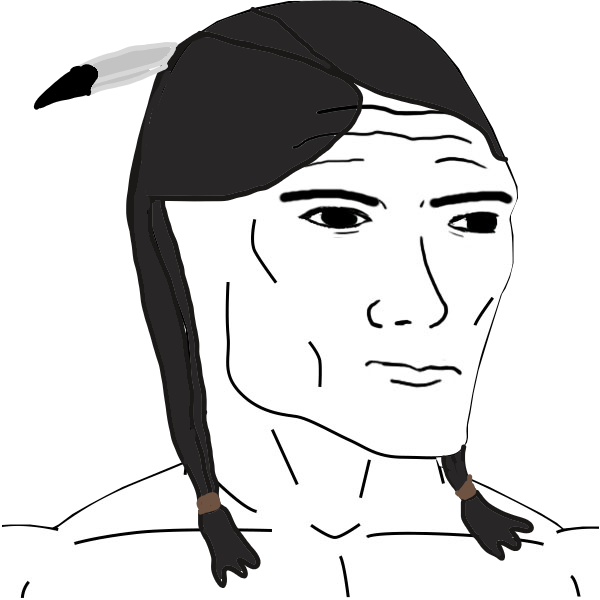
Label: 5_Handsome_Wojak